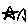
Label: star